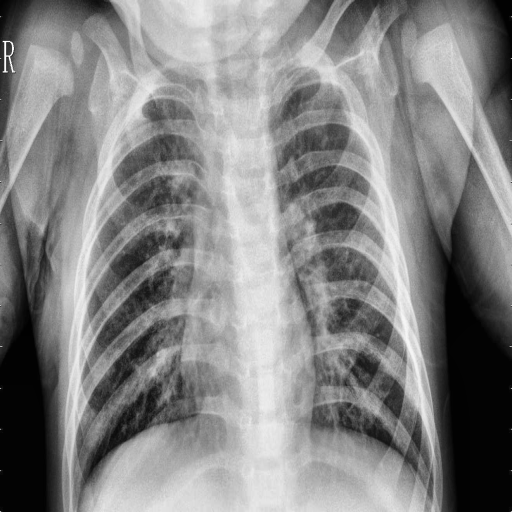
Finding: PNEUMONIA